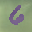
Label: 6